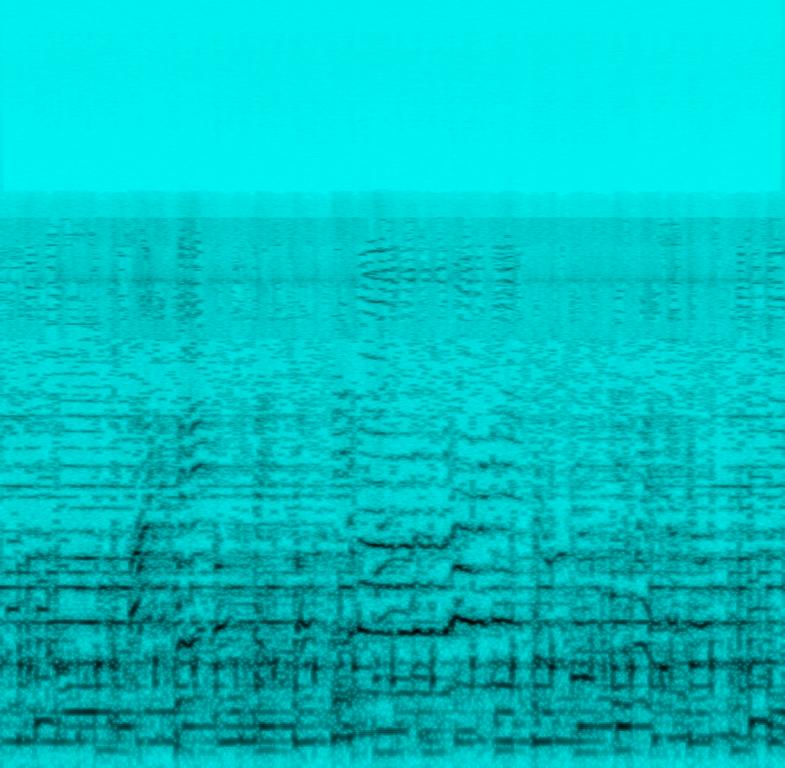
A male vocalist sings an animated song. The song is fast tempo with acoustic guitar, mandolin and resonator rhythms, cello accompaniment and vocal backup. The audio quality is inferior and muddled making it almost impossible to understand the lyrics. The melody and instrumentation sounds like Country music.